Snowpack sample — Buffalo Mountain, Silverthorne, Colorado, USA (1/25/25, 10:11 AM MST)
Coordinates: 39.6222, -106.1139
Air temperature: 22 °F
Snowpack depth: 110 cm
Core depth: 40 cm
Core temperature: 46.4 °F
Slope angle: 12°, slope face: 102°
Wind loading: high
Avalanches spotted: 0
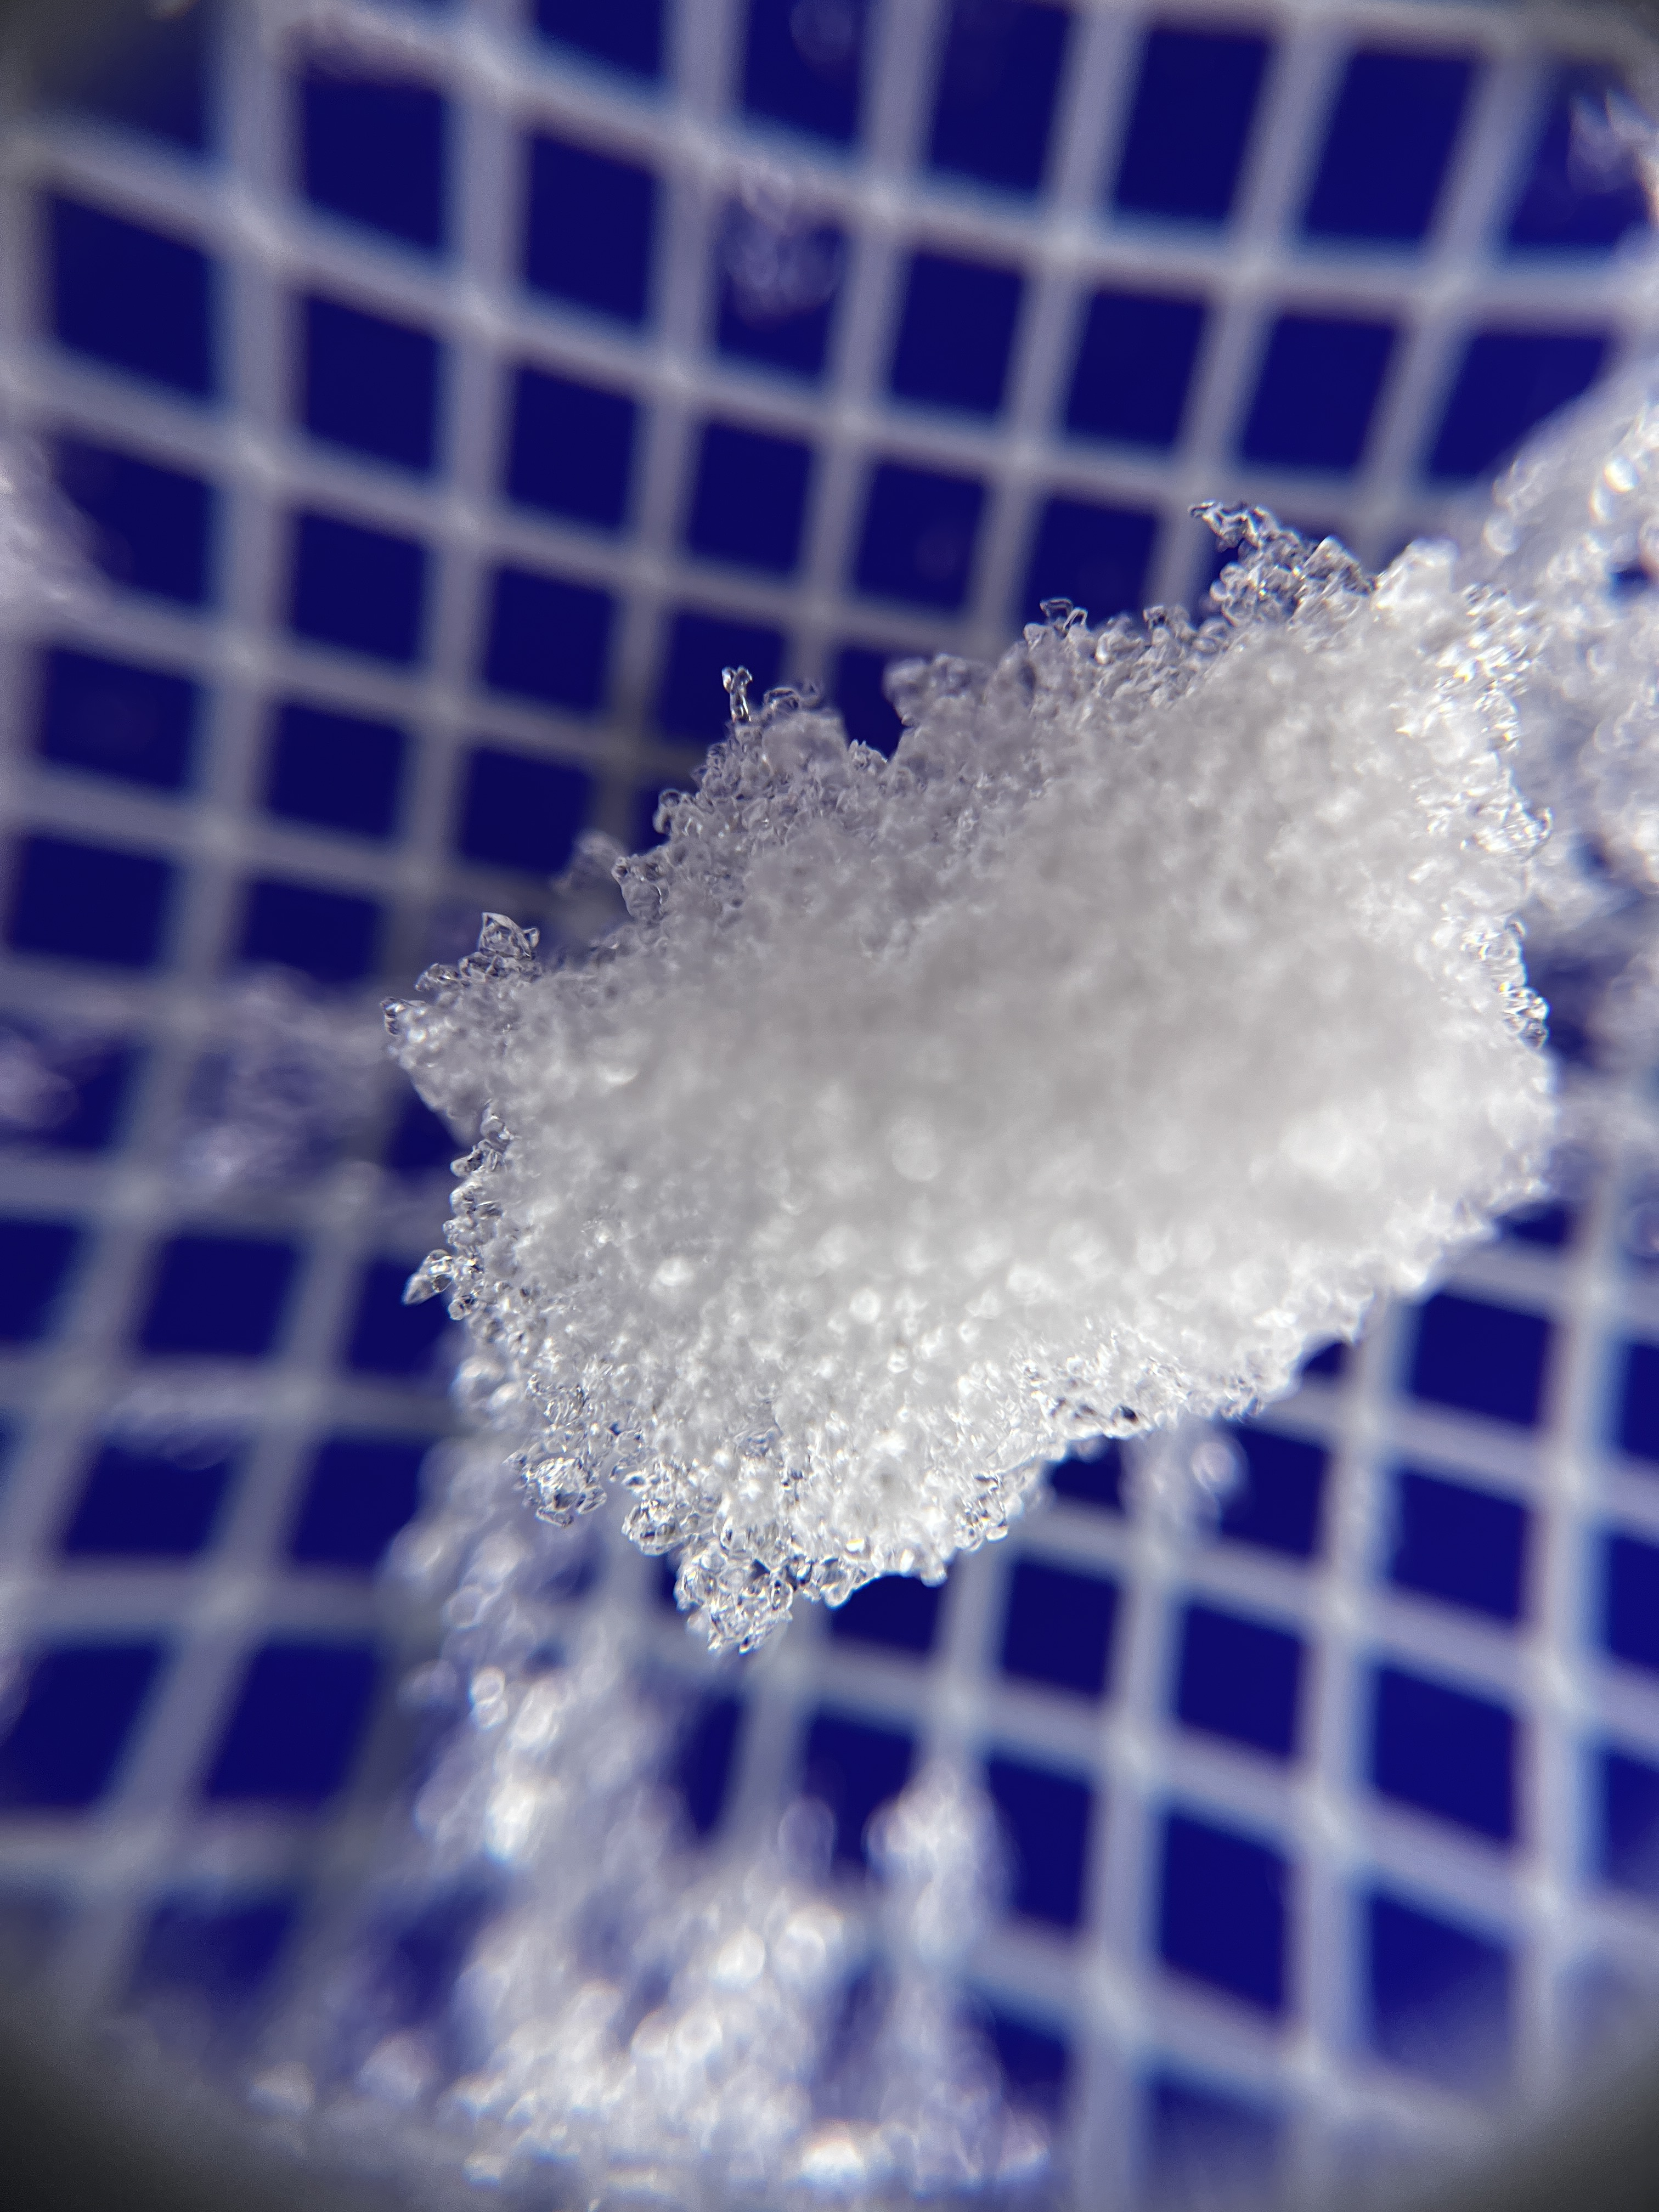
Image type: magnified_profile
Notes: No avalanches nearby, collected on the outskirts of a fire break 15 meters from the treeline, on way to Buffalo and Red Mountain